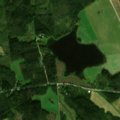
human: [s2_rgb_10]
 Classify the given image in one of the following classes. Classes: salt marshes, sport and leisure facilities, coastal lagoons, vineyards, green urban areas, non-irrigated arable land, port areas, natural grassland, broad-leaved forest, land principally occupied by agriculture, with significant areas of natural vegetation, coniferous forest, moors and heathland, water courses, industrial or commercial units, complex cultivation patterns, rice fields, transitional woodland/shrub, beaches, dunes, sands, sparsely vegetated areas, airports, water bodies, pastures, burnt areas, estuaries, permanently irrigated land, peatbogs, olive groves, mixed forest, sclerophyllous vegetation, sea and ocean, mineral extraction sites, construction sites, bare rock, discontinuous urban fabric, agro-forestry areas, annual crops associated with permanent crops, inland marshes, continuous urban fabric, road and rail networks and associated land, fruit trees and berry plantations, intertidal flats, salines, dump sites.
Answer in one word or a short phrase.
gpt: non-irrigated arable land, land principally occupied by agriculture, with significant areas of natural vegetation, coniferous forest, mixed forest, transitional woodland/shrub